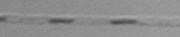
Label: Leptocylindrus